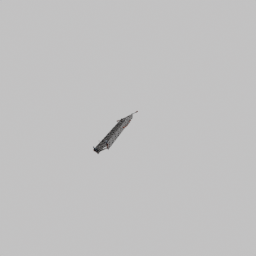
Label: tools